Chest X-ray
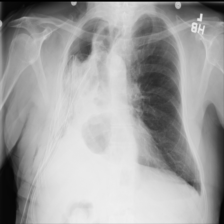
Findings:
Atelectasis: positive
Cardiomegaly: negative
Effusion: negative
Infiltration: negative
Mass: negative
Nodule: negative
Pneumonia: negative
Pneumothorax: positive
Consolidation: negative
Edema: negative
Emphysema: negative
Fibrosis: negative
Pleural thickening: negative
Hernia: negative